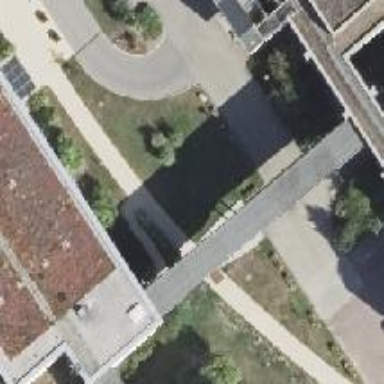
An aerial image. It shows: Hospital building.